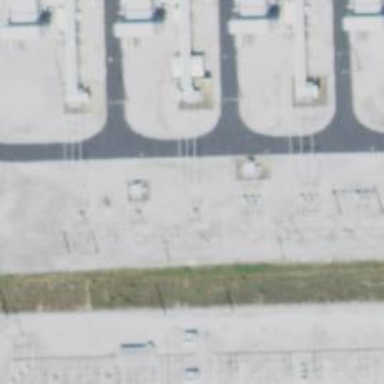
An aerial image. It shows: Switch used for power control.